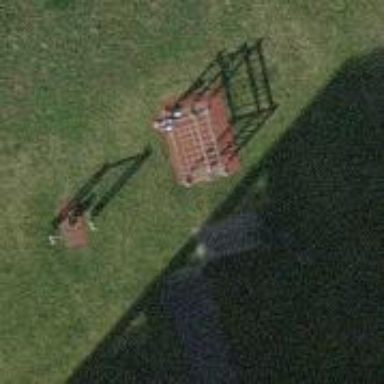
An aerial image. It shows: Playground area for leisure activities on the land.